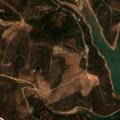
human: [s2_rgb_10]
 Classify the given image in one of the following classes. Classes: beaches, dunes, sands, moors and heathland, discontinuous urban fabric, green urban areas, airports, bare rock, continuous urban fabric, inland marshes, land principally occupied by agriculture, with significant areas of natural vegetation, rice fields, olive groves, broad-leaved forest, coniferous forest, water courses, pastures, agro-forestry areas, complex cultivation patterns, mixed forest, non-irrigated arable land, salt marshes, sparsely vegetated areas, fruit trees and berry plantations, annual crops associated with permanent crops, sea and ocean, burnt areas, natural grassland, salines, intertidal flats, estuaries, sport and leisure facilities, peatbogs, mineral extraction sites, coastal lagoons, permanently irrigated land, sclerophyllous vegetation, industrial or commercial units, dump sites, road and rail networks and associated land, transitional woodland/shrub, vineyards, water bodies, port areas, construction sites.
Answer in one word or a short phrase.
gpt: land principally occupied by agriculture, with significant areas of natural vegetation, broad-leaved forest, sclerophyllous vegetation, transitional woodland/shrub, water bodies